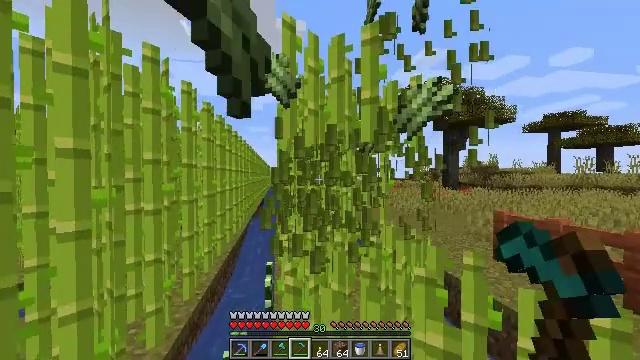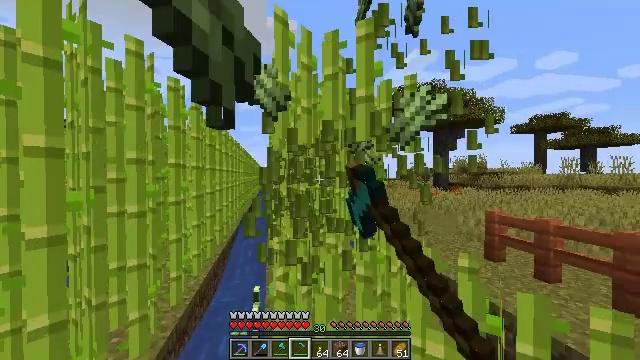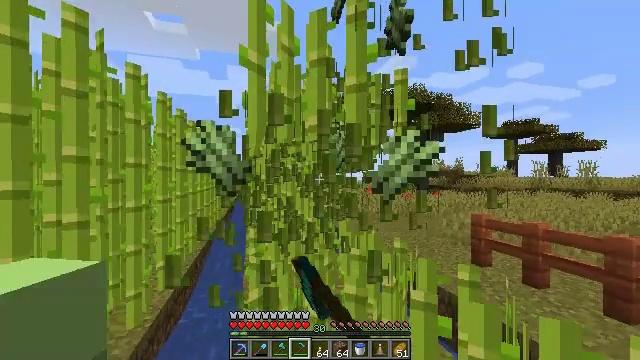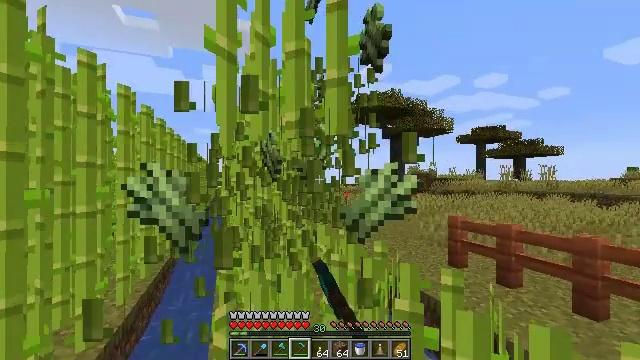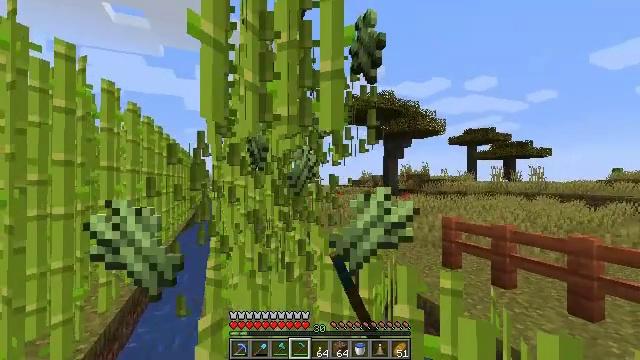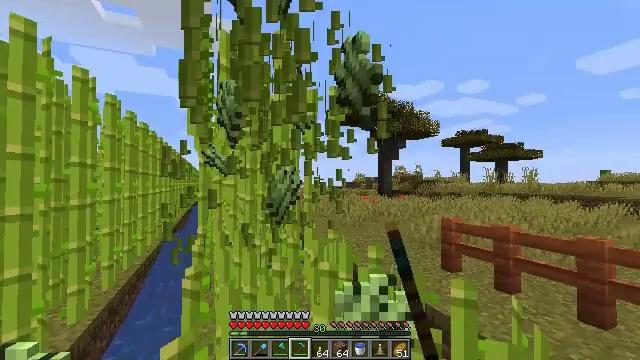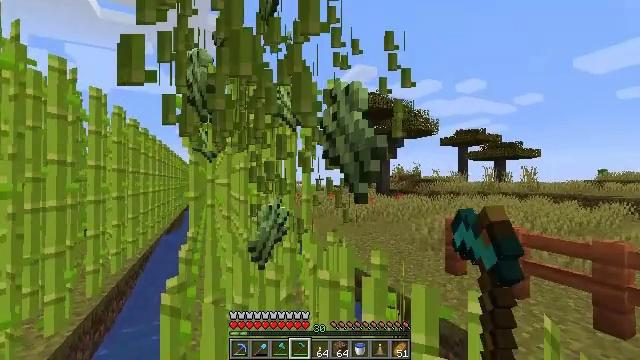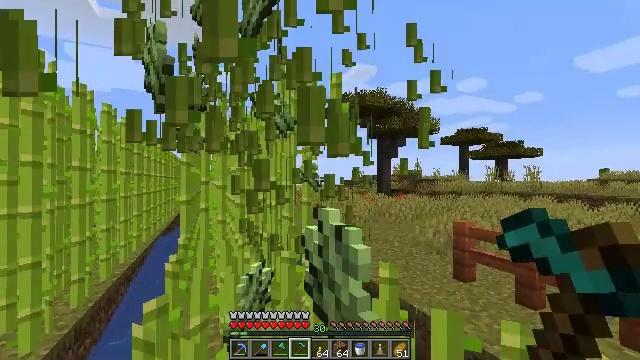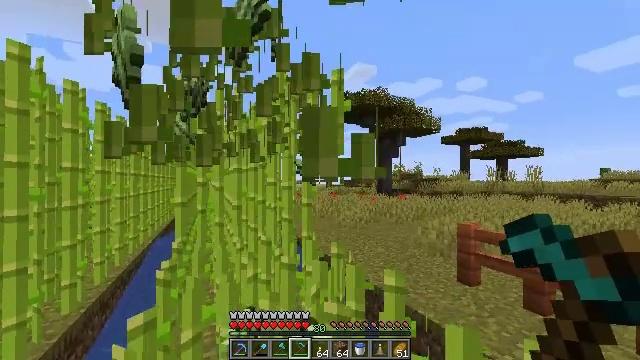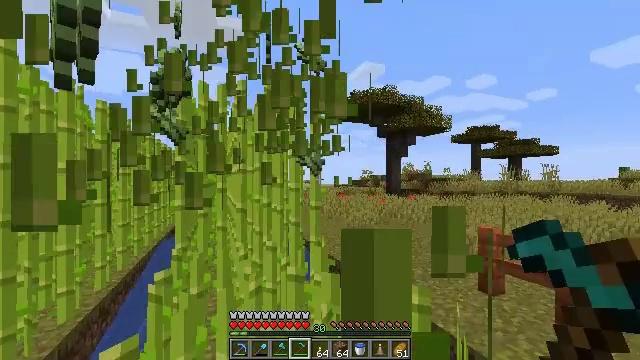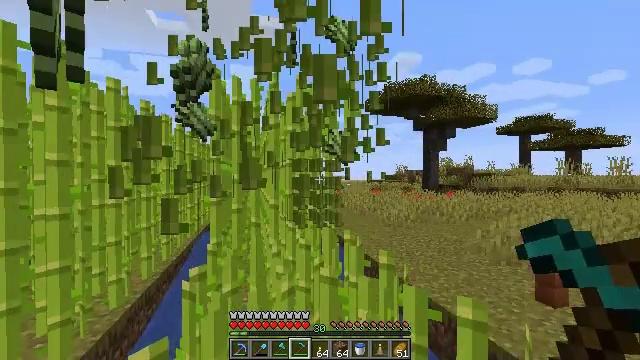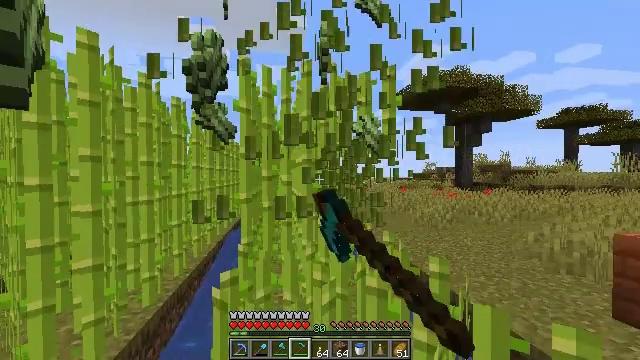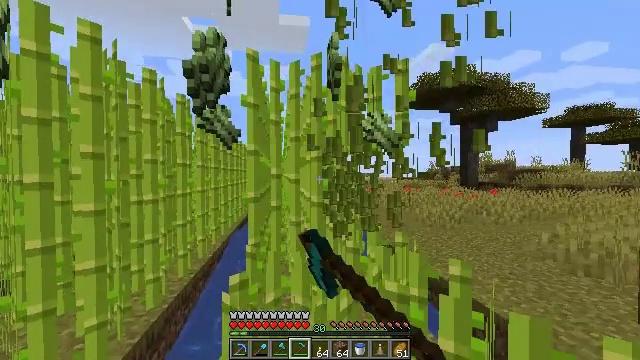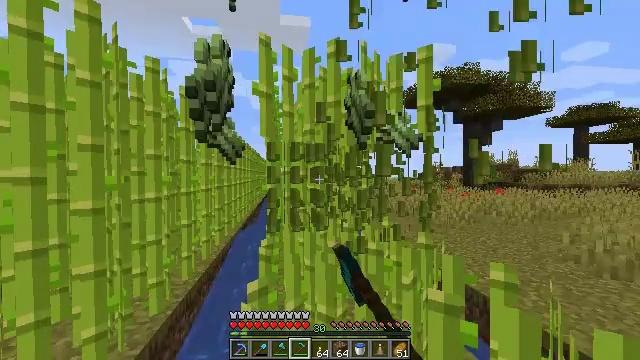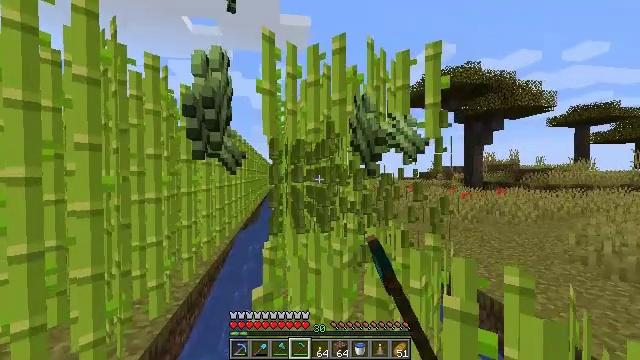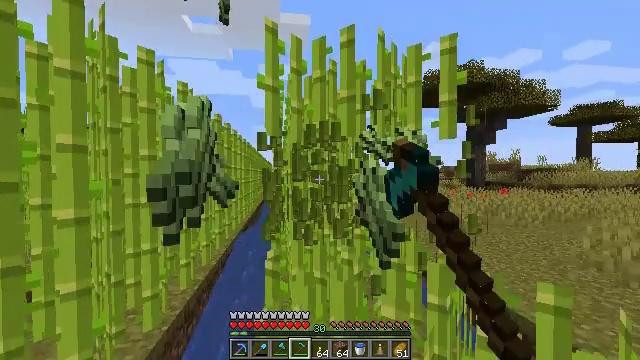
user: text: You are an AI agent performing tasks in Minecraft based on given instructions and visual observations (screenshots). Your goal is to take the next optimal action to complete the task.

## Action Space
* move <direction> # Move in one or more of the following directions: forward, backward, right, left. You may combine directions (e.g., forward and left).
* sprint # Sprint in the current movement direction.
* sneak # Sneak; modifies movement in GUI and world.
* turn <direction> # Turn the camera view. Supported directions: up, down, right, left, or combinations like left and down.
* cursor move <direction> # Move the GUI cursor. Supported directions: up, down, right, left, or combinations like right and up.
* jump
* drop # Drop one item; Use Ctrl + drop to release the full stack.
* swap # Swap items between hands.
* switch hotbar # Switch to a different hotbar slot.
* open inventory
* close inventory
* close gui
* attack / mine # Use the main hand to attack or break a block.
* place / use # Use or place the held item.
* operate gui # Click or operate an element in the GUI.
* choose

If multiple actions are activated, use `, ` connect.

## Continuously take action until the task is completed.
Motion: motion action
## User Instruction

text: Cut down the sugar cane stalks.
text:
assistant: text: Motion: move forward, turn right, attack / mine
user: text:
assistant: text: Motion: move forward, turn right, attack / mine
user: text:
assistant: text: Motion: move forward, turn right, attack / mine
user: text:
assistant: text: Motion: move forward, turn right, attack / mine
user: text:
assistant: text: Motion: move forward, turn right, attack / mine
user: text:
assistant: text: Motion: move forward, attack / mine
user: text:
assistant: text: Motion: move forward, attack / mine
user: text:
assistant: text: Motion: move forward, attack / mine
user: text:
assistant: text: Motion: move forward, turn left, attack / mine
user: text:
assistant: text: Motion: move forward and move left, turn left and down, attack / mine
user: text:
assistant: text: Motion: move forward and move left, turn left, attack / mine
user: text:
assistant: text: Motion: move forward and move left, attack / mine
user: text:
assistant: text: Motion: move forward and move left, attack / mine
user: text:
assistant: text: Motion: move forward, attack / mine
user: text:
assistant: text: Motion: move forward, attack / mine
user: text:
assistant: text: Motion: move forward, attack / mine
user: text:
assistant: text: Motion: move forward, attack / mine
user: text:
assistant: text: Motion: move forward, attack / mine
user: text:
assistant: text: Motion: move forward, attack / mine
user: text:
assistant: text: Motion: move forward, turn right, attack / mine
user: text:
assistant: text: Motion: move forward, turn right, attack / mine
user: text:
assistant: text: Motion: move forward, turn right, attack / mine
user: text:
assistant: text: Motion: move forward, attack / mine
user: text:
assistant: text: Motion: move forward and move left, attack / mine
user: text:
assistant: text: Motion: move forward and move left, turn left, attack / mine
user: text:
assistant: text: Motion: move forward and move left, turn left, attack / mine
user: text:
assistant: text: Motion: move forward and move left, turn left, attack / mine
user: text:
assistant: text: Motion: move forward and move left, turn left, attack / mine
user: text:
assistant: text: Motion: move forward, attack / mine
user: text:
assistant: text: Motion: move forward, attack / mine